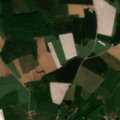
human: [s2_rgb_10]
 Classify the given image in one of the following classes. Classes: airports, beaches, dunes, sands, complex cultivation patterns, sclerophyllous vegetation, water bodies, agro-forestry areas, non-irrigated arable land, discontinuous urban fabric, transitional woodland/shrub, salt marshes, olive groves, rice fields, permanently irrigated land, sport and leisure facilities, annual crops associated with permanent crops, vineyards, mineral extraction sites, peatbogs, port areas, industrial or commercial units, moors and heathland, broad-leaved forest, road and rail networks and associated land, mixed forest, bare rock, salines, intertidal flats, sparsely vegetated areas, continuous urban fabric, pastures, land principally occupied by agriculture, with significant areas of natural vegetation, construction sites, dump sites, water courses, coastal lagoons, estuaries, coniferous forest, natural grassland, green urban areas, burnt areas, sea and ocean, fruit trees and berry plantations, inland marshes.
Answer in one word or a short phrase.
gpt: discontinuous urban fabric, non-irrigated arable land, pastures, complex cultivation patterns, land principally occupied by agriculture, with significant areas of natural vegetation